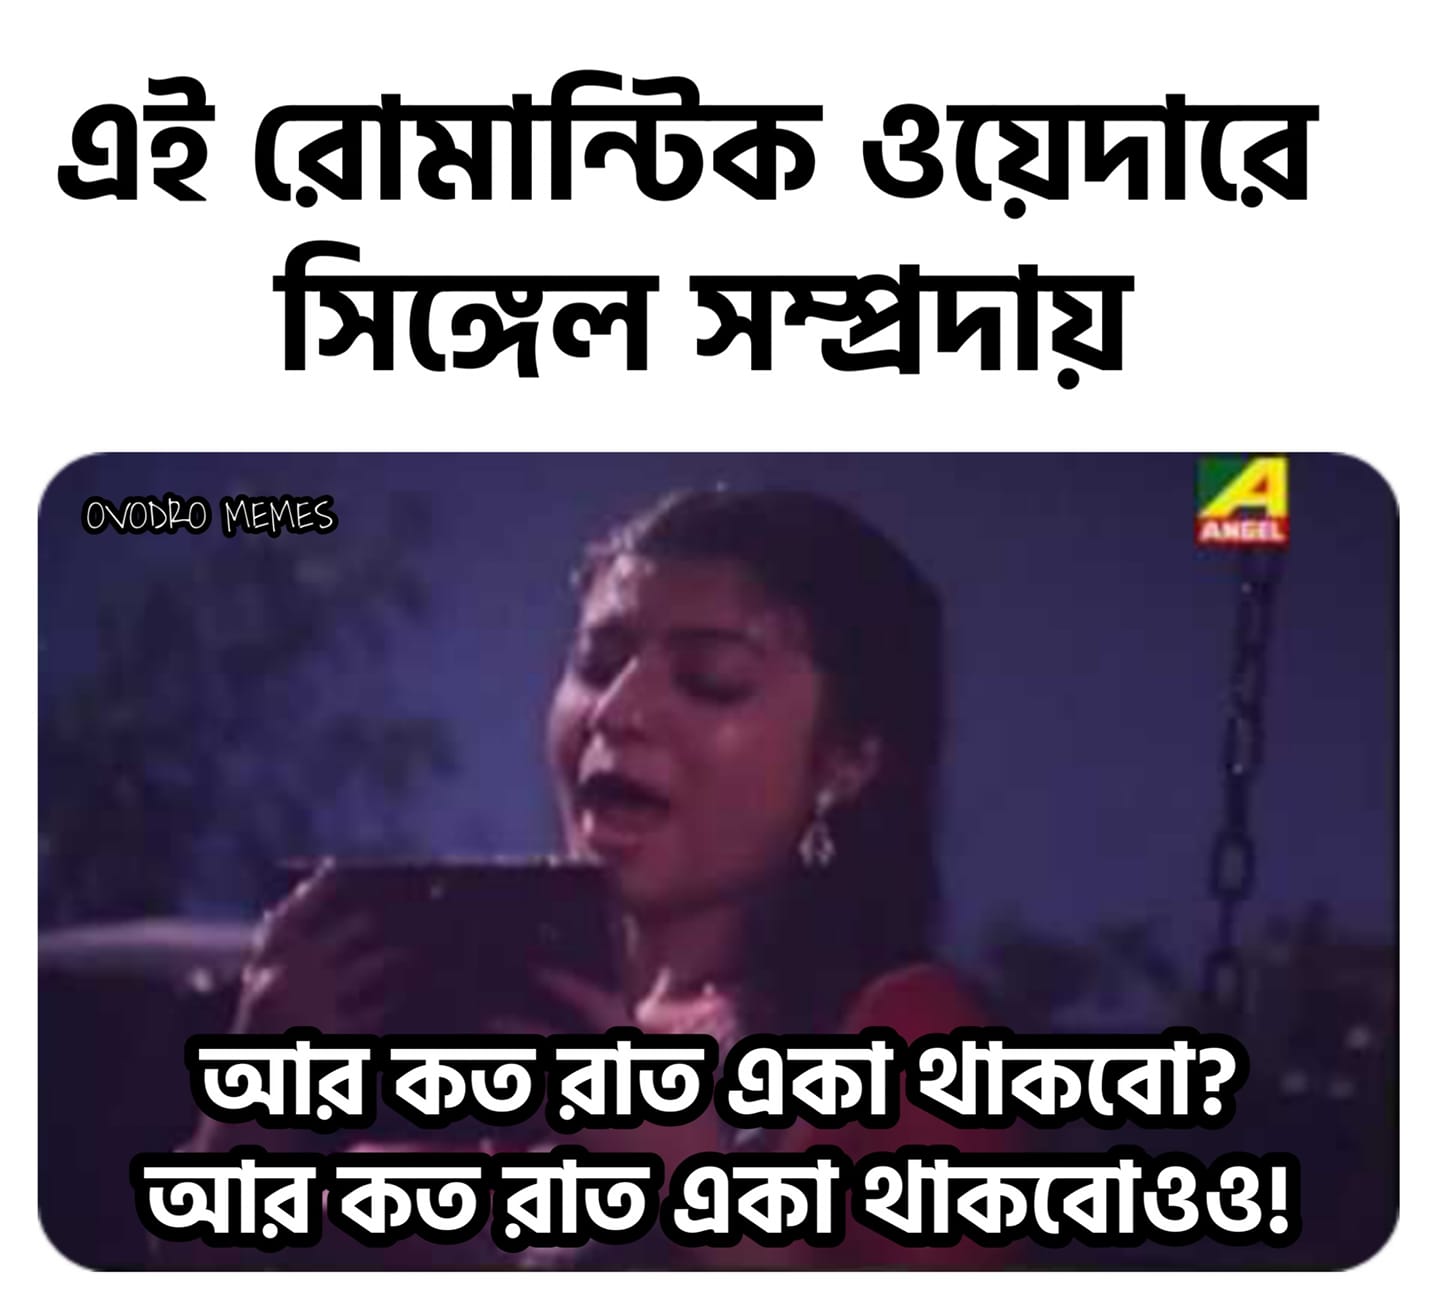
Text: এই রোমান্টিক ওয়েদারে সিঙ্গেল সম্প্রদায় আর কত রাত একা থাকবো ? আর কত রাত একা থাকবোওও !
Label: Non Hate